Question: I was asked to create several websites that essentially mirror a specific live website. With the difference between the live site and the new sites being that there is a floating header that displays at the top of the page no matter how far you scroll down. This is the same technique that sites like StumbleUpon use. My initial thought was to use an Iframe, for the view portal and a absolute div for the header. However I was then asked to make it so that when someone clicks on a link within the iframe that they be taken to the actual site, in a new window. This is the part that has me thrown. Is there a way to tell the I frame to open all links in a new target? If not what would you recommend?
See attached image for clarification:

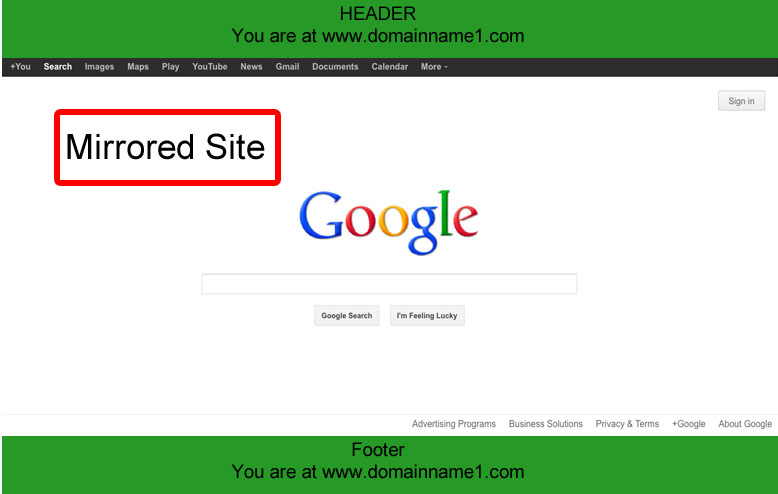
Answer: Targeting blank in the anchor should work just fine here.
'''
<a target="_blank" href="http://google.com">google</a>
'''